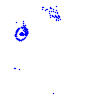
Particle: kaon